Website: lowes
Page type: review-order
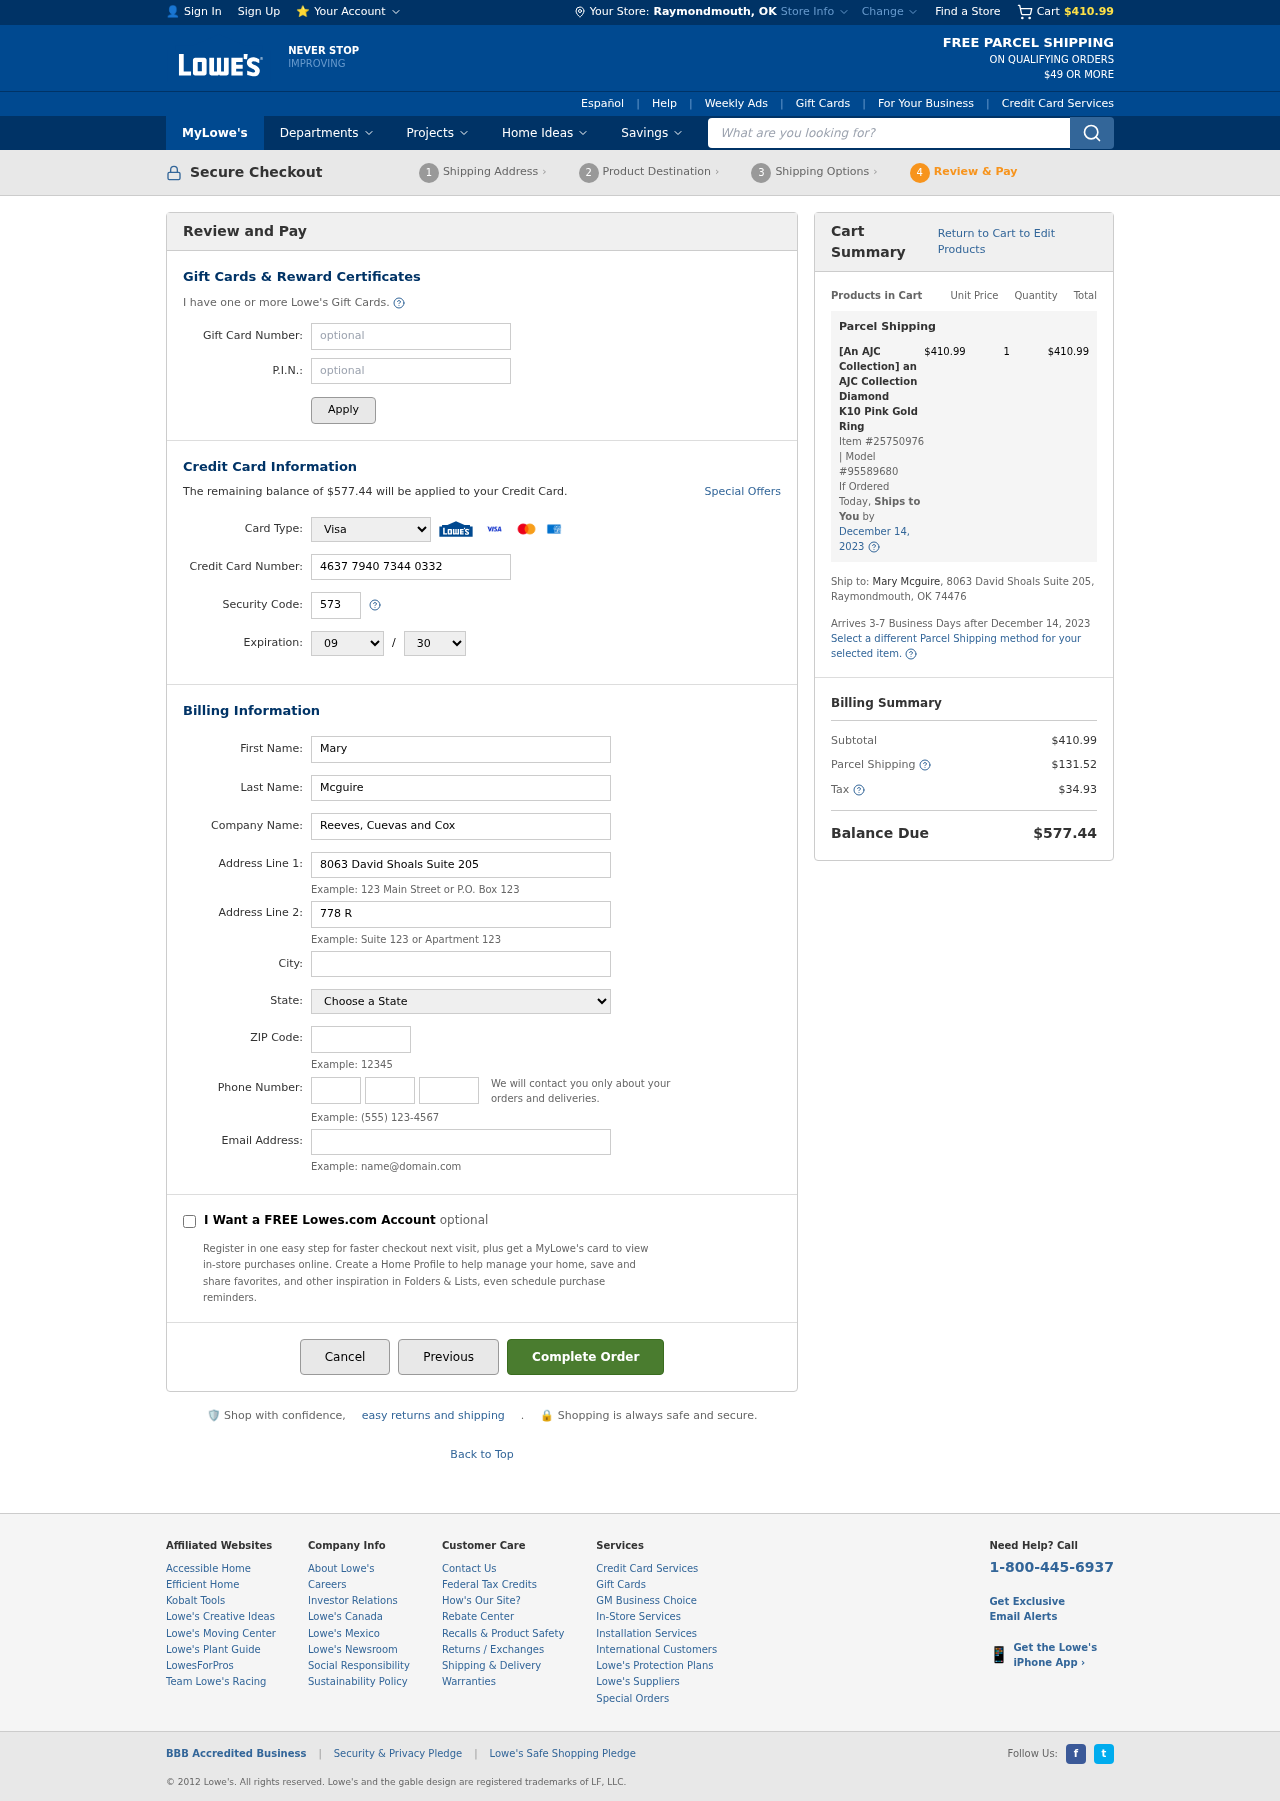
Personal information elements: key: PII_CARD_CVV
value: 573
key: PII_CARD_EXPIRY_MONTH
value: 09
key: PII_CARD_EXPIRY_YEAR
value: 30
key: PII_CARD_NUMBER
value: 4637 7940 7344 0332
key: PII_CARD_TYPE
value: Visa
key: PII_CITY
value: Raymondmouth
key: PII_CITY_STATE
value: Raymondmouth, OK
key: PII_COMPANY
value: Reeves, Cuevas and Cox
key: PII_EMAIL
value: mmcguire@hotmail.com
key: PII_FIRSTNAME
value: Mary
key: PII_LASTNAME
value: Mcguire
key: PII_PHONE_AREA
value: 977
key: PII_PHONE_PREFIX
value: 924
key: PII_PHONE_SUFFIX
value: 1146
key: PII_POSTCODE
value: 74476
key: PII_STATE
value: Oklahoma
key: PII_STREET
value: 8063 David Shoals Suite 205
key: PII_STREET2
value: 8063 David Shoals Suite 205
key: PII_STREET2
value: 778 Rogers Estates
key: PII_FULLNAME2
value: Mary Mcguire
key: PII_CITY_STATE_ZIP2
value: Raymondmouth, OK 74476
Product elements: key: PRODUCT1_NAME
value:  [An AJC Collection] an AJC Collection Diamond K10 Pink Gold Ring
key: PRODUCT1_PRICE
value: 410.99
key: PRODUCT1_QUANTITY
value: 1
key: PRODUCT1_ITEM_NUMBER
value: Item #25750976
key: PRODUCT1_MODEL_NUMBER
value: Model #95589680
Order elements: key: ORDER_SUBTOTAL
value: $410.99
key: ORDER_BALANCE_DUE
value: $577.44
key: ORDER_SHIPPING_DATE
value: December 14, 2023
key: ORDER_ITEM_TOTAL
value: $410.99
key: ORDER_SHIPPING_DATE2
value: December 14, 2023
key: ORDER_SHIPPING_COST
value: $131.52
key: ORDER_TAX
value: $34.93
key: ORDER_TOTAL
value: $577.44
Search elements: key: HEADER_SEARCH
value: What are you looking for?